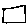
Label: square